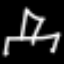
Label: chair